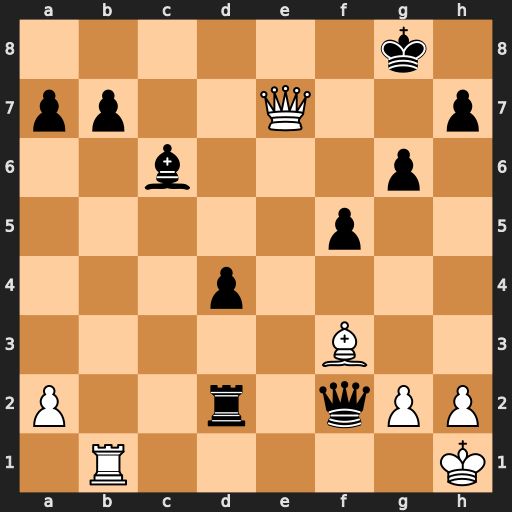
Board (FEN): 6k1/pp2Q2p/2b3p1/5p2/3p4/5B2/P2r1qPP/1R5K
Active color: w
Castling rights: -
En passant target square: -
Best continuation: Bxc6 Rd1+ Rxd1